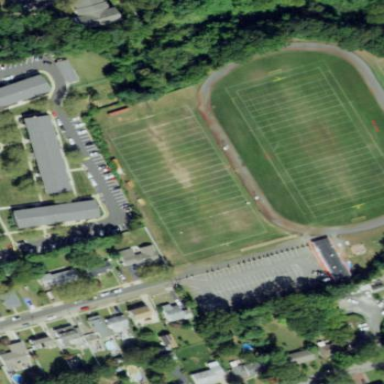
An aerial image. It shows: American football pitch for leisure and sport activities.